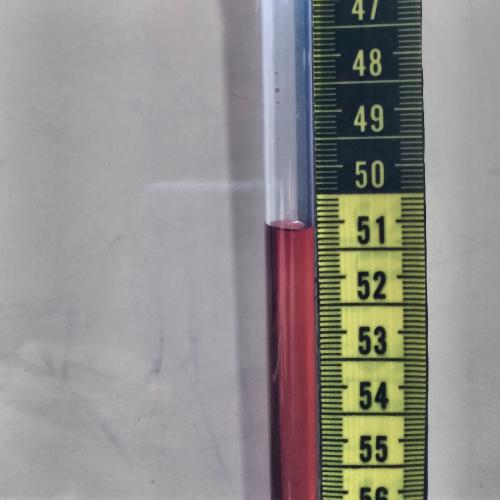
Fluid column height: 51.1 cm